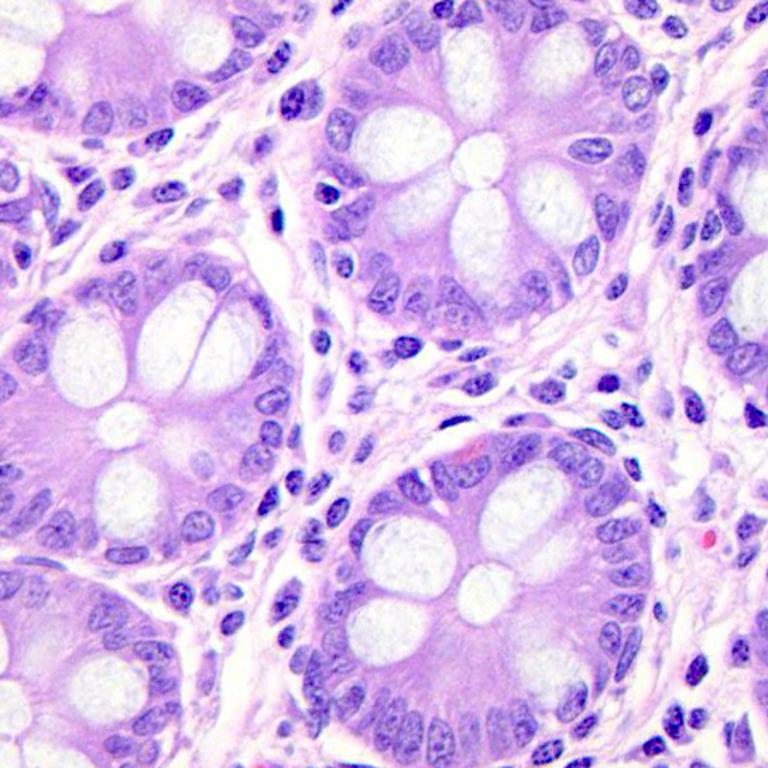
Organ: colon
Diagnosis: benign